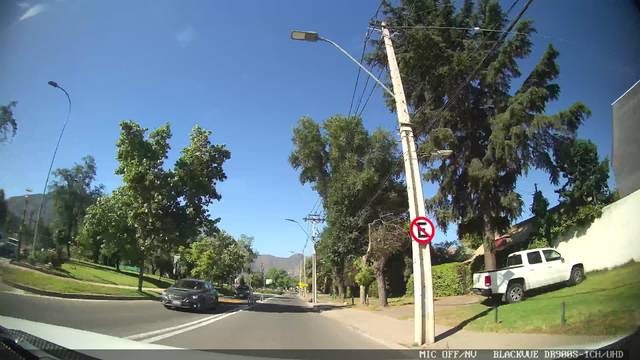
Region: Chile
Coordinates: -33.39, -70.596